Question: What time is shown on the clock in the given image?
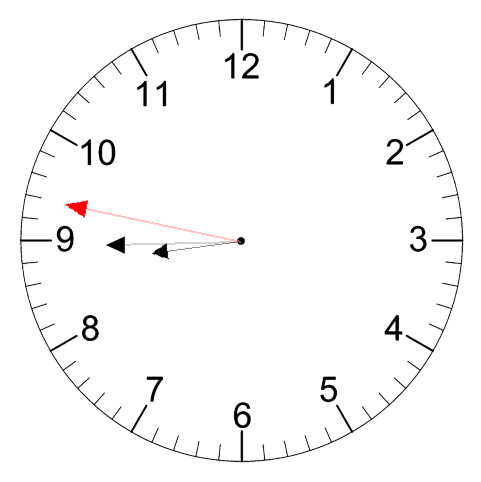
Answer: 08:44:47